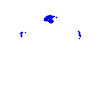
Particle: electron